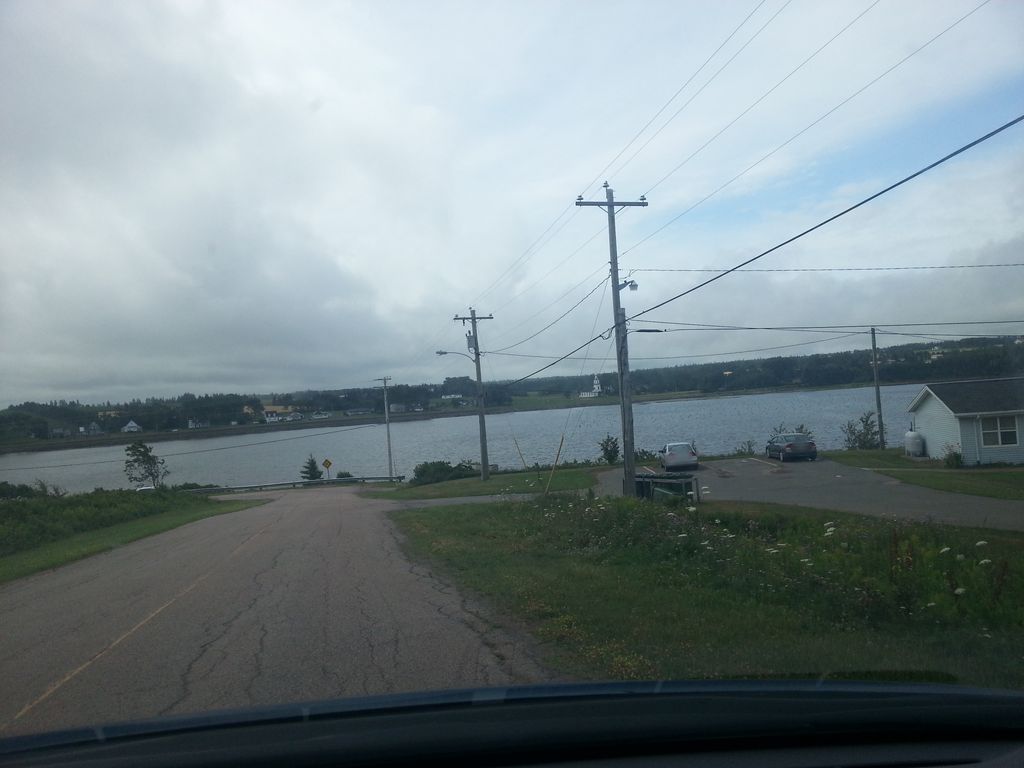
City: charlottetown